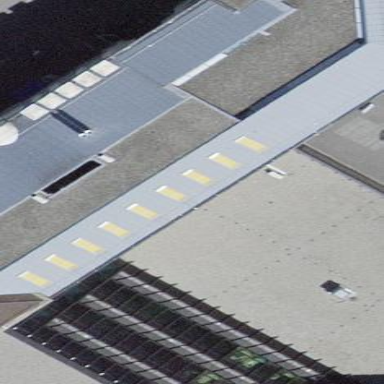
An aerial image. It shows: Building with metal mansard roof.